Question: I'm using the following code to publish an action onto the Open Graph from my iPhone application:
'''
-(void) postEarnedBadgeToFacebook:(id)delegate:(Badge*)theBadge
{
NSLog(@"Posting badge [%@] to facebook", theBadge.badgeTitle);
NSMutableDictionary * params = [[NSMutableDictionary alloc]init];
[params setValue:[theBadge getFullyQualifiedFacebookWebPageUrl] forKey:@"badge"];
[params setValue:[theBadge getFullyQualifiedFacebookWebImageUrl] forKey:@"image"];
AppDelegate *appDelegate = (AppDelegate *)[[UIApplication sharedApplication] delegate];
NSLog(@"Posting graph request for me/myapp:earn");
[[appDelegate facebook] requestWithGraphPath:@"me/myapp:earn" andParams:params andHttpMethod:@"POST" andDelegate:self];
}
'''
This works perfectly fine, and I'm able to see invocations of the above in the activity log of my facebook profile like so :

: Although my apps' actions show in the activity feed, is there a way I can automatically have them show on the users timeline? At the moment, the user would manually have to click on the option circled in green, and select "show on timeline"
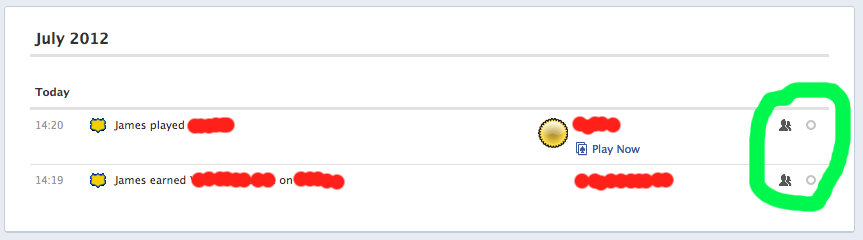
Answer: I don't believe there is another method that involves what you wish to do as Facebook would restrict the potential spam this could create.
Instead, Facebook has included the 'publish_stream' extended permission for developers interested in posting to user's timelines immediately. This may be something you're interested in.
Assuming you're using PHP, this may be a great starting point for you to look at (with the PHP SDK):
: developers.facebook.com/docs/reference/php/facebook-api/
Enjoy and good luck!